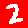
Digit: 2